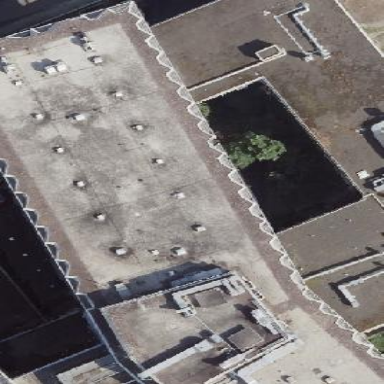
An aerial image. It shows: Part of building.